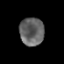
Tissue: prostate
Cell type: T cells
Senescence score: 0.2896
Nuclear area (px): 673
Mean DAPI intensity: 99.822